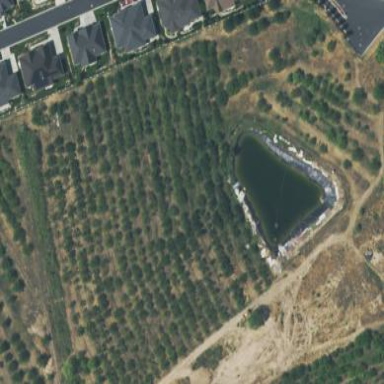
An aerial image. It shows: Orchard.